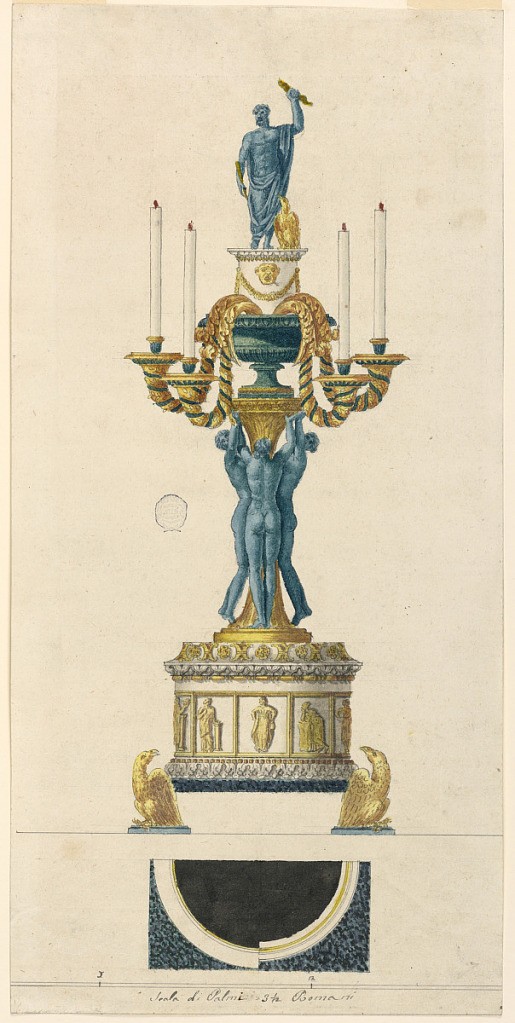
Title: A Candlestick with Four Branches
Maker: Luigi Righetti, Italian, 1780 - 1819
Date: early 19th century
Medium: Pen and ink, brush and watercolor on paper
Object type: Drawing
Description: The oblong plinth of a half circular pedestal of marble is supported by two eagles. The pedestal is decorated above and below by elaborated moldings, and in the main field with oblong panels with frames tangent to each other, and with figures of the Muses inside. The shaft is surrounded by three girls supporting its entablature upon which a vase stands. From its inside hang downwards the four branches with burning candles. Above it rises a pedestal with a figure of Jupiter Tonans with the eagle standing beside him.